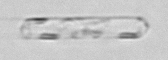
Label: Cerataulina_pelagica